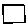
Label: square